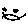
Label: smiley face